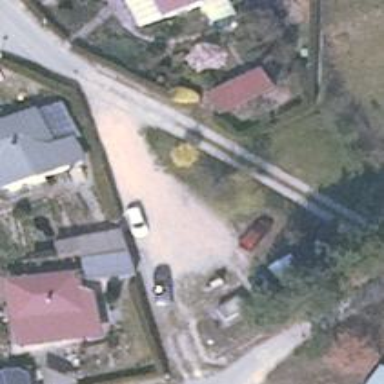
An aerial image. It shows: Residential road with grade3 track type.